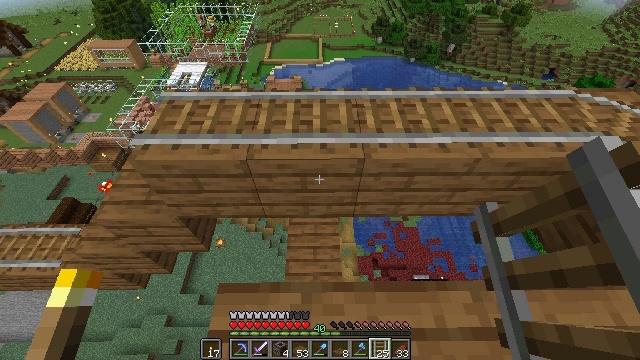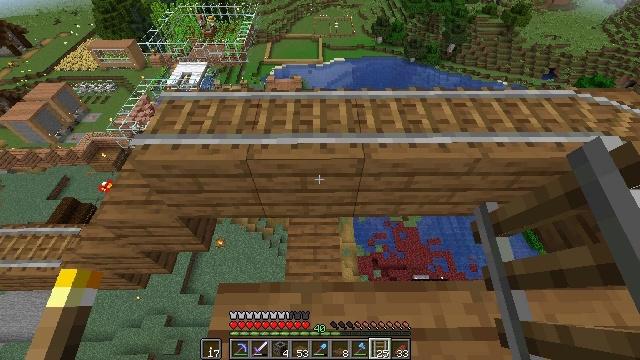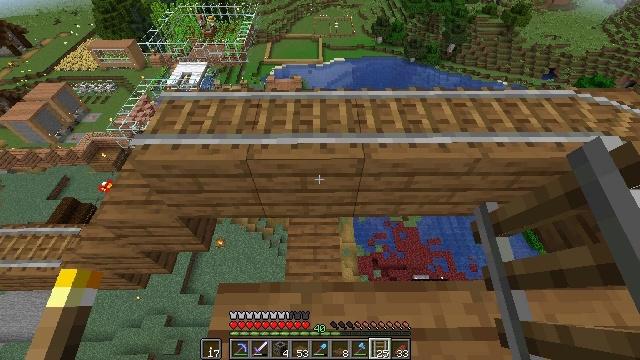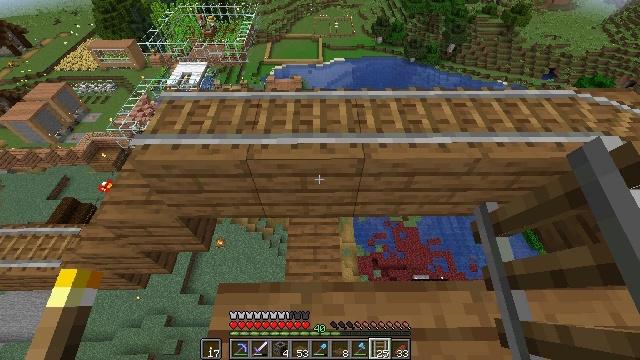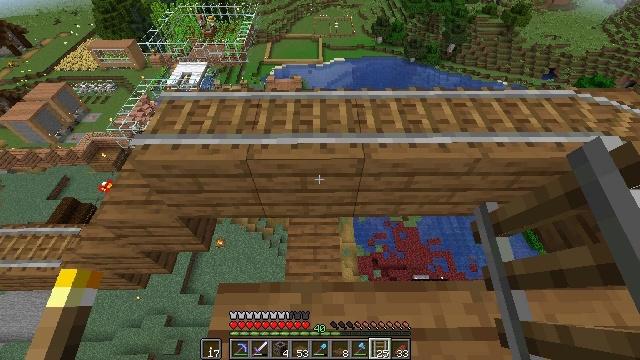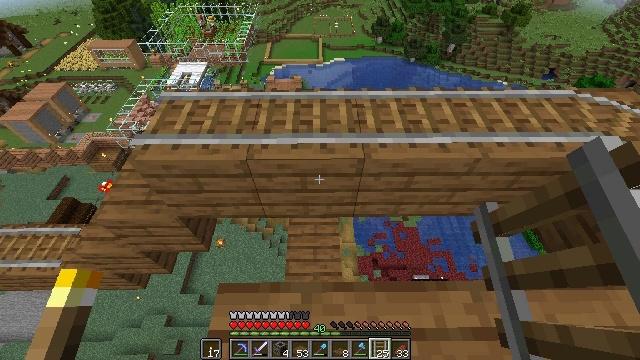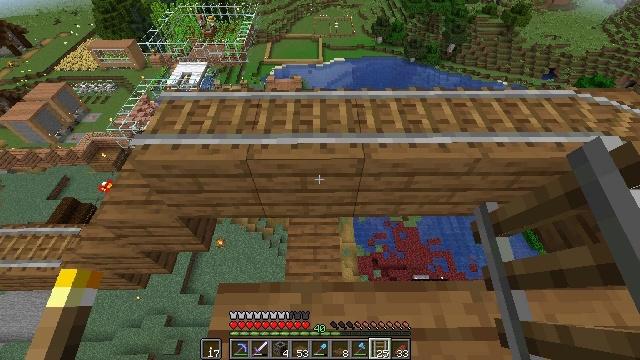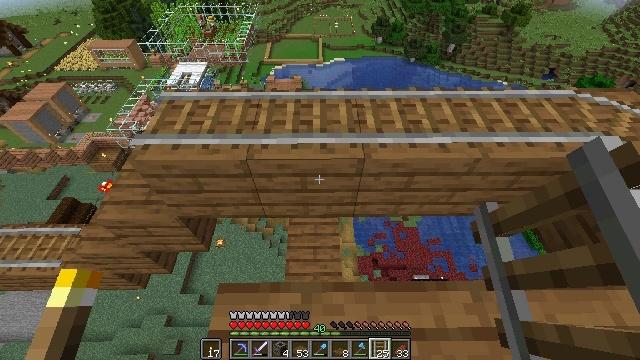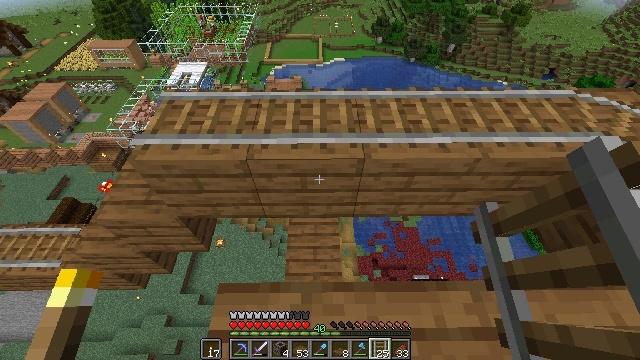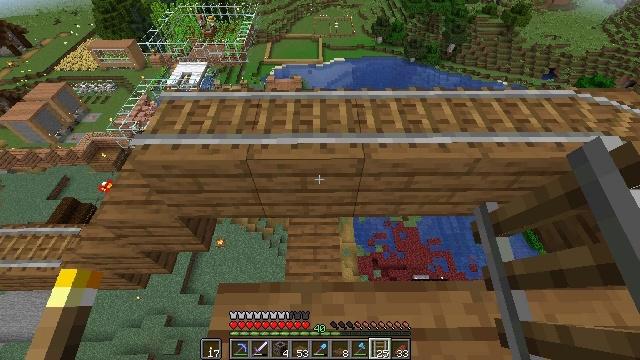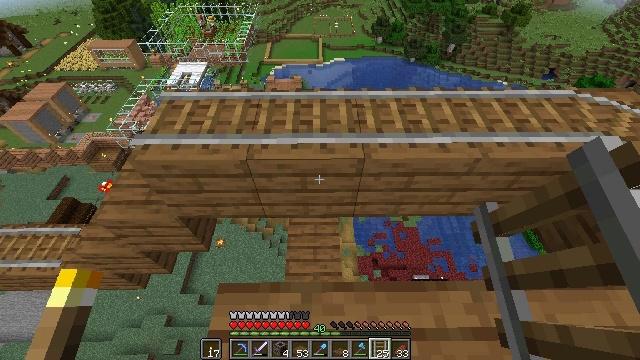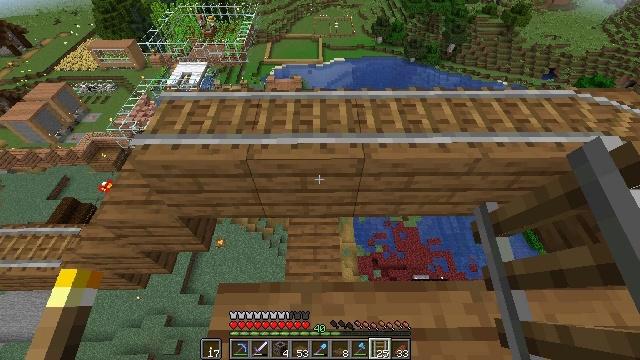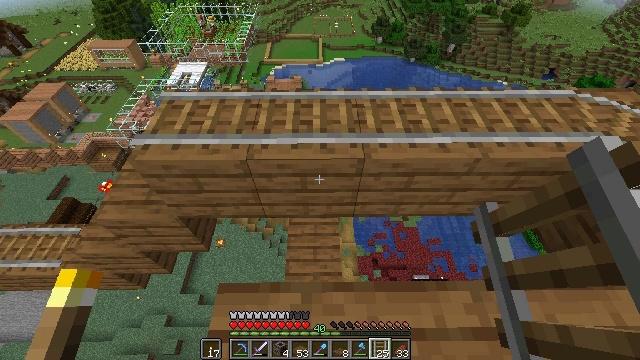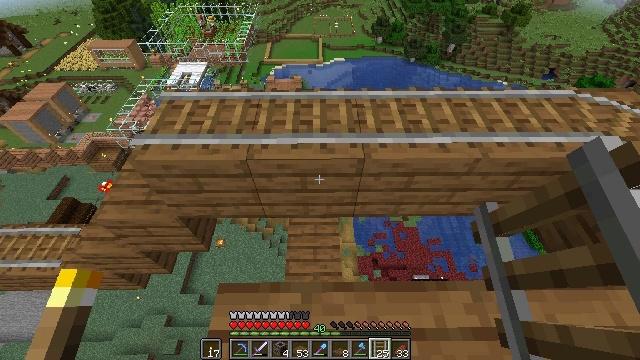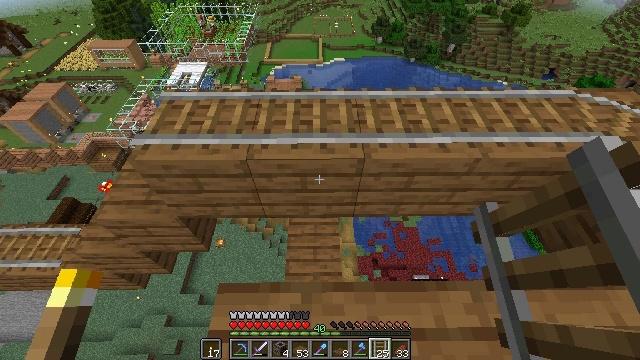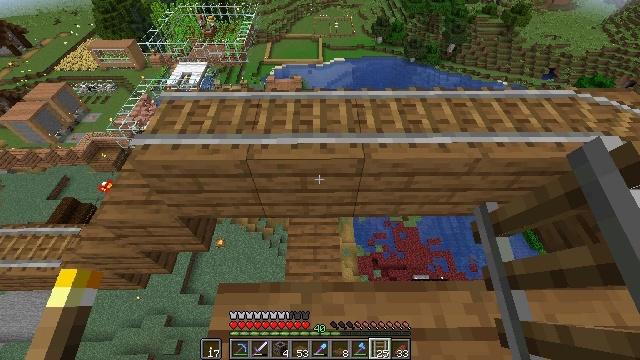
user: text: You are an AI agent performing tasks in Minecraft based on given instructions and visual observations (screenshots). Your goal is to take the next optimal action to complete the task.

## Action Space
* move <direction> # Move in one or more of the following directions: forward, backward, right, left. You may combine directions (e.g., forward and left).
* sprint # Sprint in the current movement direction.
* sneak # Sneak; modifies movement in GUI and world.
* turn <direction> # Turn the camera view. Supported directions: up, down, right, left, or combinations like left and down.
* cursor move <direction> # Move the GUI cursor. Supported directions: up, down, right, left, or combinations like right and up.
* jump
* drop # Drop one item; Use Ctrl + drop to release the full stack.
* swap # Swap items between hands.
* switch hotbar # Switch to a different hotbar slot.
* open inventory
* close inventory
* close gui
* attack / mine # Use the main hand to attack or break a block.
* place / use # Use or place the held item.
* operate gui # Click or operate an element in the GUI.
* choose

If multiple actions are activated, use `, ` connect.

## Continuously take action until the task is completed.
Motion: motion action
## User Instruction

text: Create rabbit stew by crafting it.
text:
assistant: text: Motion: no_op
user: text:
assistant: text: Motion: no_op
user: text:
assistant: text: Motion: no_op
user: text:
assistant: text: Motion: no_op
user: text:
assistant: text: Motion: no_op
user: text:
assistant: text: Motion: no_op
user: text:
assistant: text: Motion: no_op
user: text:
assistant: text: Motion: no_op
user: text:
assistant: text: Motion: no_op
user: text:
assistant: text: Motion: no_op
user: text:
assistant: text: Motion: no_op
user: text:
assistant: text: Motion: no_op
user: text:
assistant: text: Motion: no_op
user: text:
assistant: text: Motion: no_op
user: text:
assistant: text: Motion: no_op
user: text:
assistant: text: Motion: no_op
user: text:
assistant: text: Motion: no_op
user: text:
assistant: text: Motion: no_op
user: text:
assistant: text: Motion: no_op
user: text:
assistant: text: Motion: no_op
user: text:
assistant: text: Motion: no_op
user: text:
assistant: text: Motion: no_op
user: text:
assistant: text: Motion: no_op
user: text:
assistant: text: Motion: no_op
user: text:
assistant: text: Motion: no_op
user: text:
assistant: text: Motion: no_op
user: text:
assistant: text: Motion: no_op
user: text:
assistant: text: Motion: no_op
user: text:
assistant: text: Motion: no_op
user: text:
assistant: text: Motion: no_op